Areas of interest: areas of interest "Soccer Field"
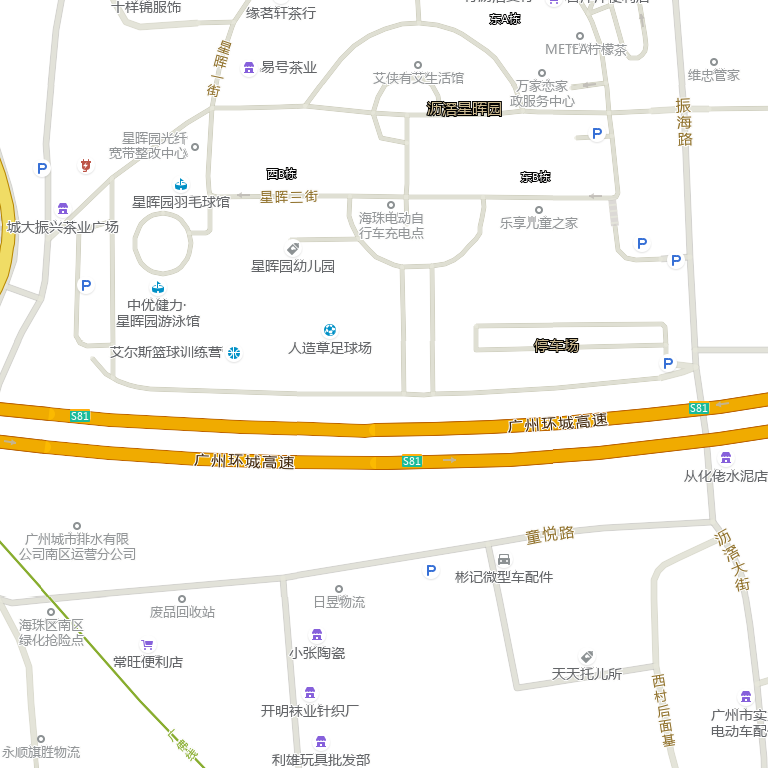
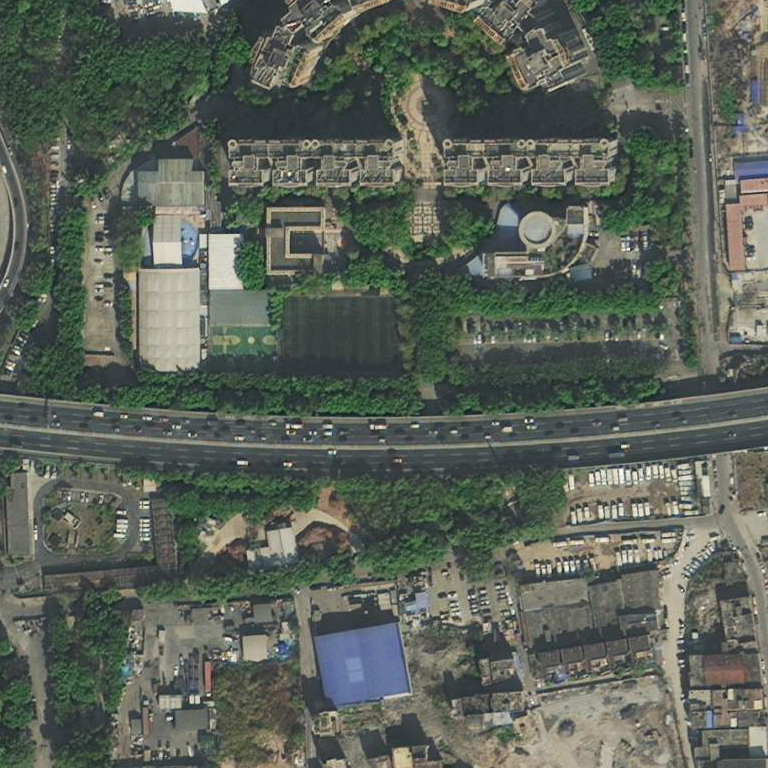